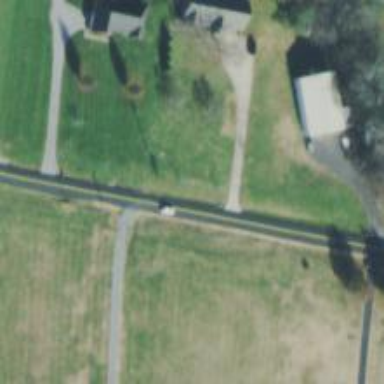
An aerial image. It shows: Driveway.